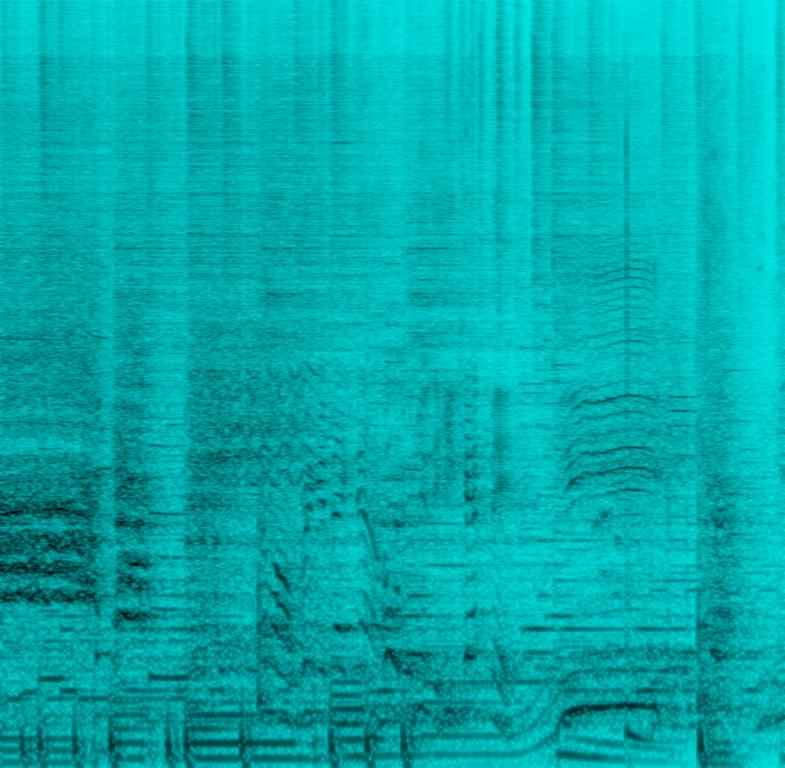
The low quality recording features a fruity male vocal talking, after which he starts singing over harmonizing choir, groovy bass, mellow piano melody, shimmering cymbals, punchy kick, punchy tom and snappy rimshots. It sounds emotional, soulful and passionate.